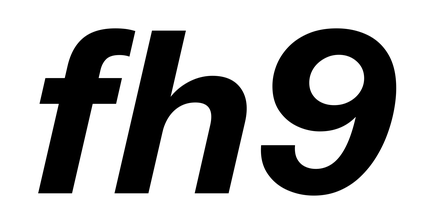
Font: InstrumentSans-Italic_Bold_Italic